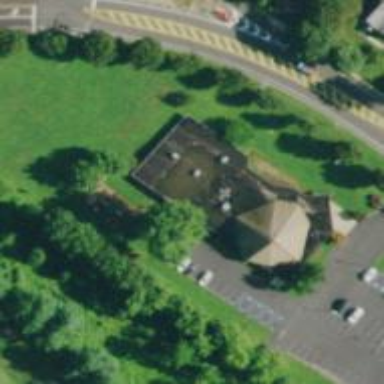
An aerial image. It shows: Place of worship.